Question: The top three operations that are killing my performance are:
- - -
To explain whats going on in my app: I have a grid, with a column that renders grids in each cell. It runs slow when I pretty much do anything to the grid's contents, like adding rows, or adding rows to the nested grids.
I don't know how to optimize these 3 calls, and I've googled a lot for this issue. Can anyone explain why getting styles is so expensive?

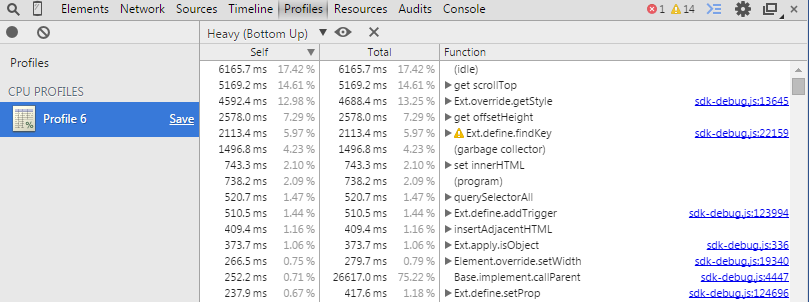
Answer: One optimization that should help, is to only grab the values when the browser is repainted. Briefly, here's how the javascript event loop works: When a function is entered, it has control of the CPU until the function ends. If another event occurs (like a window resize, an ajax request completing, or a button clicked), that event is pushed onto the Event Queue. When a function is completed and the CPU is free, then the Event Queue pops one thing off of the queue and gives the CPU to it.
One part of the execution loop is the "Animation Frame" part. You can set up some code to run before the next repaint. Here is some documentation: <URL>
How this can help you:
When the user does the action that is slow, create a throttled function and put it into the requestAnimationFrame callback. Like this:
'''
var rafCallback = function() {
doComputationallyExpensiveThings();
rafCallbackEnabled = false;
};
var rafCallbackEnabled = false;
document.on('user does a thing', function() {
if (rafCallbackEnabled) return;
rafCallbackEnabled = true;
window.requestAnimationFrame(rafCallback);
});
'''
This will make your computationally expensive code run at most once per animation frame.